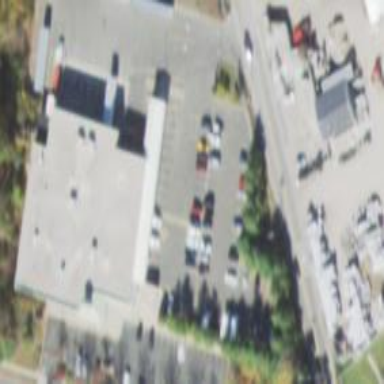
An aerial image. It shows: Building that serves as post office.